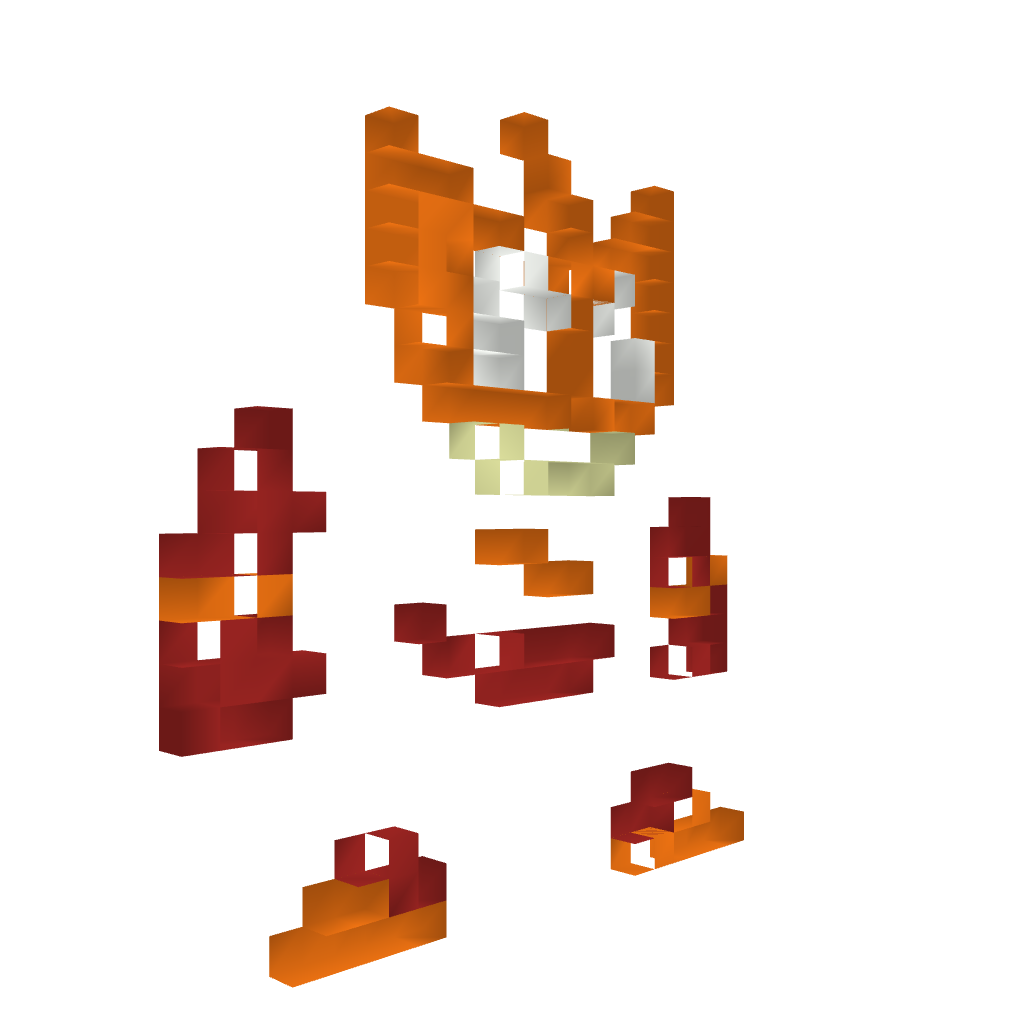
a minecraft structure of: Elecman (ErnieCIII)